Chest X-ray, AP view. Patient: 54 years old, sex F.
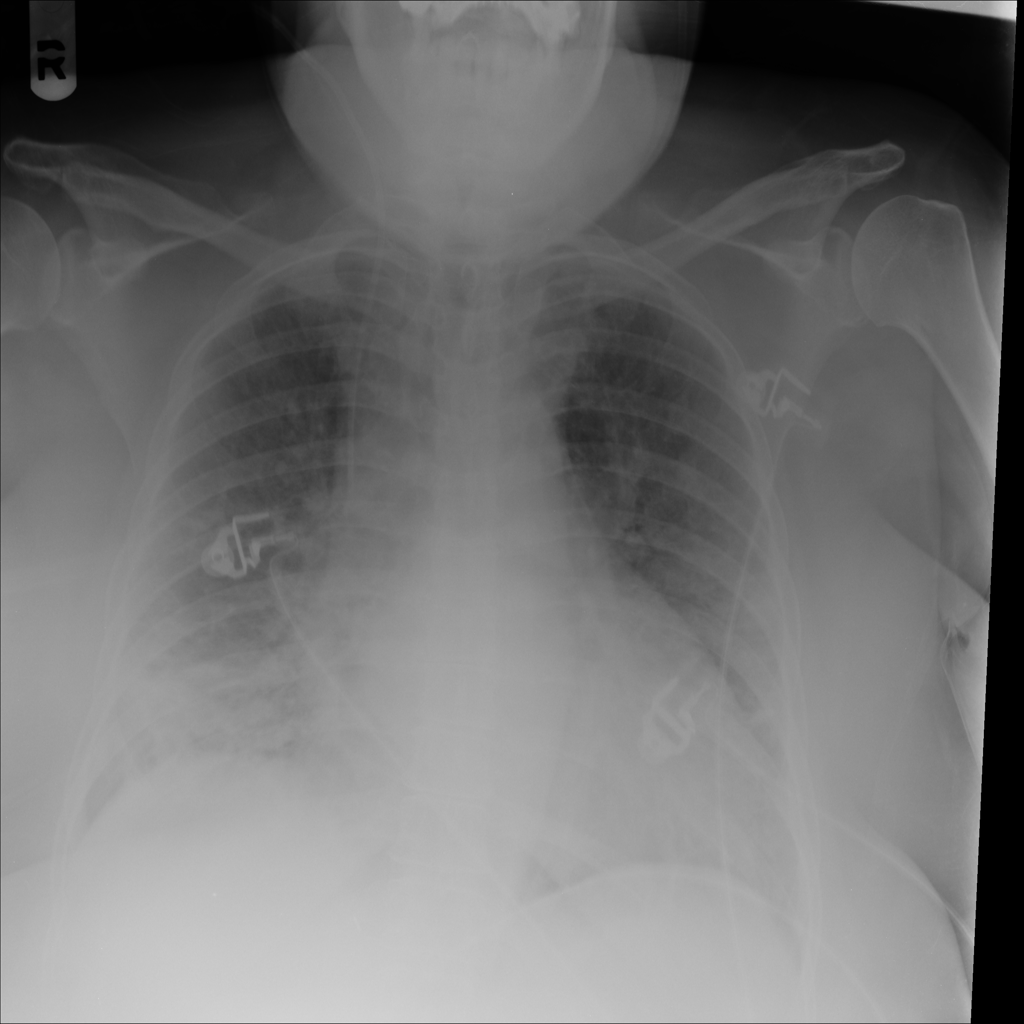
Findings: No Finding